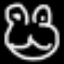
Label: frog